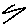
Label: zigzag